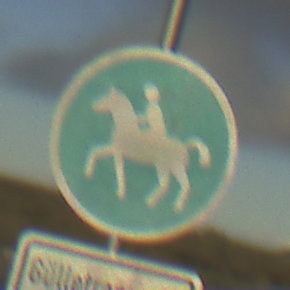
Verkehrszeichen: Reitweg
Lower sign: BesondereFahrzeugeUndTransportgueter12
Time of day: SunriseSunset
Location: Outdoor (Nature)
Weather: PartlyCloudy
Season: NotSpecified
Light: Natural